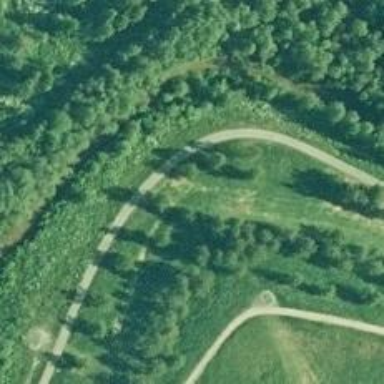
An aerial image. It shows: Disc golf hole.